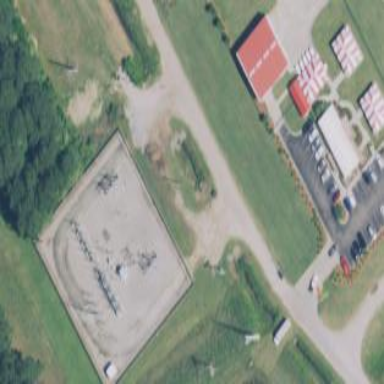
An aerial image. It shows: Distribution power substation secured by fence.